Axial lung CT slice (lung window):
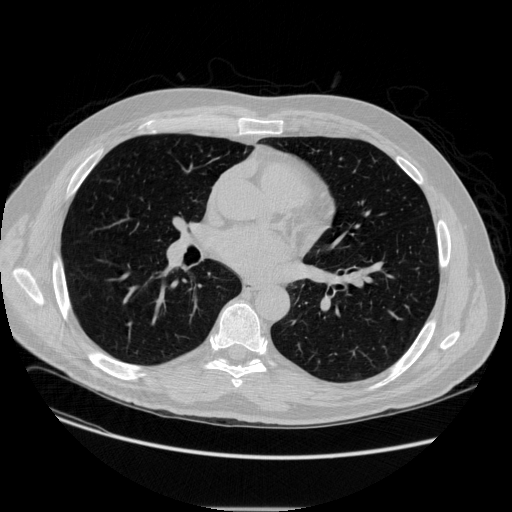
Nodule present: no